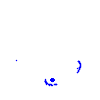
Particle: kaon